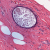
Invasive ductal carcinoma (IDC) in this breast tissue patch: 0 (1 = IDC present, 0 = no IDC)